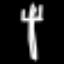
Label: fork